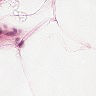
Metastatic tissue present: no